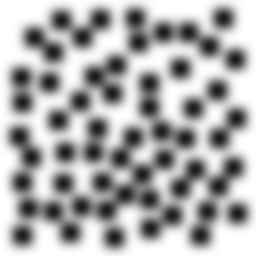
Squares: 59
Triangles: 0
Stars: 0
Total shapes: 59